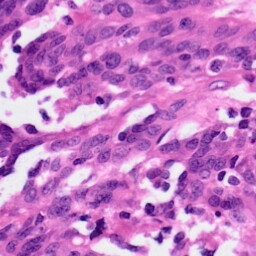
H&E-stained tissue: Ovarian